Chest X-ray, PA view. Patient: 57 years old, sex F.
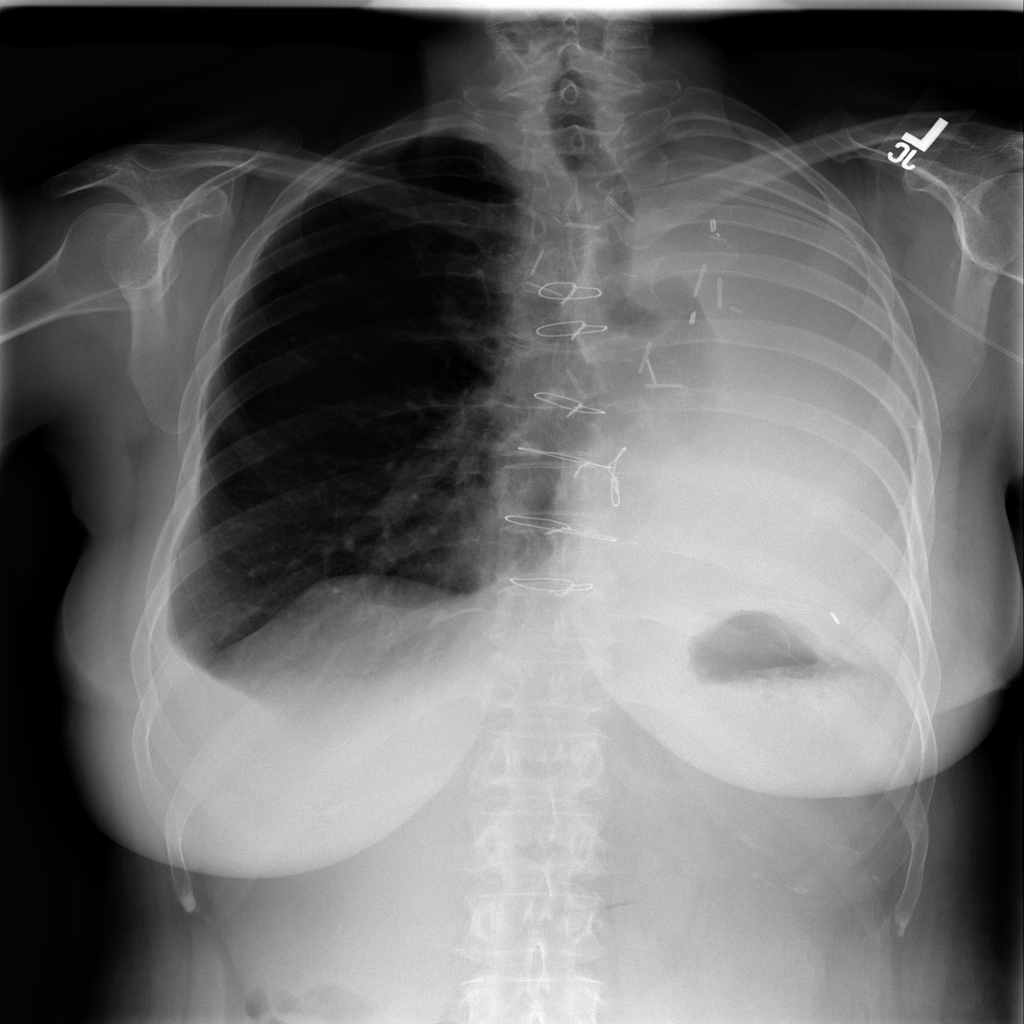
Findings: Effusion